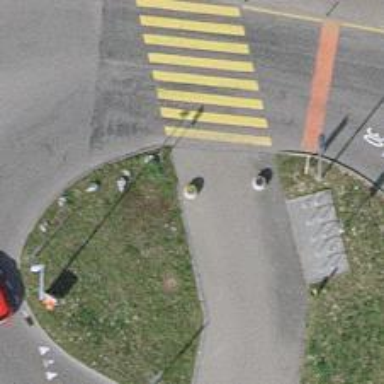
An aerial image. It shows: Bollard made of concrete.